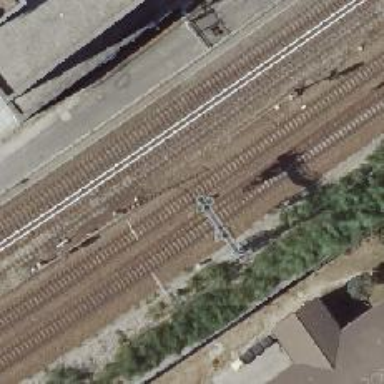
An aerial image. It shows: Railway signal.